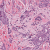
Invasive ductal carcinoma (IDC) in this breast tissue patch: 1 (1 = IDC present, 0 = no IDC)